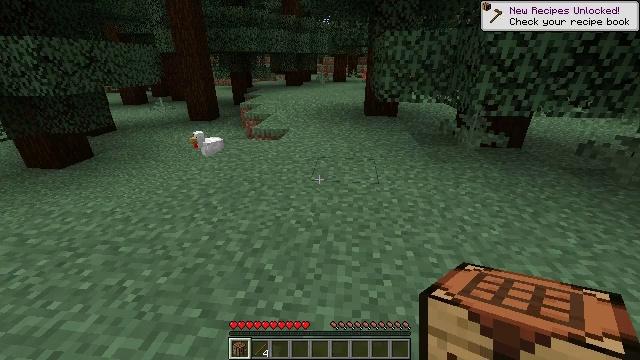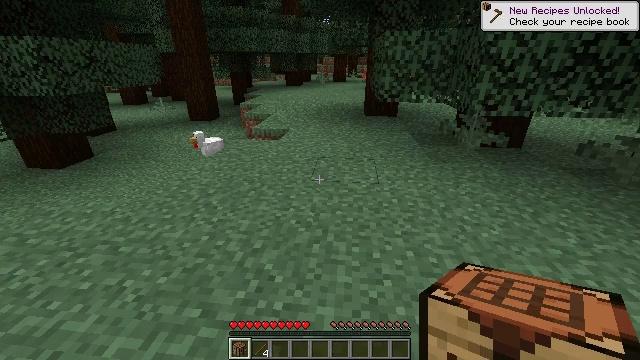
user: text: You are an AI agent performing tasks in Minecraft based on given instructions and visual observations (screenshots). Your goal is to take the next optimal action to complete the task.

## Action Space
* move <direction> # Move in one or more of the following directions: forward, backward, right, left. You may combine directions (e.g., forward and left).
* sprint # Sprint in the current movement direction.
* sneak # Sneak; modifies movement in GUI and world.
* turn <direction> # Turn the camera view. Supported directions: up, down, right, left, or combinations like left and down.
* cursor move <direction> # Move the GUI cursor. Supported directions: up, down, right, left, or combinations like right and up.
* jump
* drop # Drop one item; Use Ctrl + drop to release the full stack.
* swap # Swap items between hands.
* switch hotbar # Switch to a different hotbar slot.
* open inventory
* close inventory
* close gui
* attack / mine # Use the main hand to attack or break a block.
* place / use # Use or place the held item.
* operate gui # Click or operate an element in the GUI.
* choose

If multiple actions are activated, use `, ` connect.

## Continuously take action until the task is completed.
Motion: motion action
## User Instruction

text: Put planks in the crafting grid to craft a crafting table.
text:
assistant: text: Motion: no_op
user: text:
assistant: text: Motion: no_op